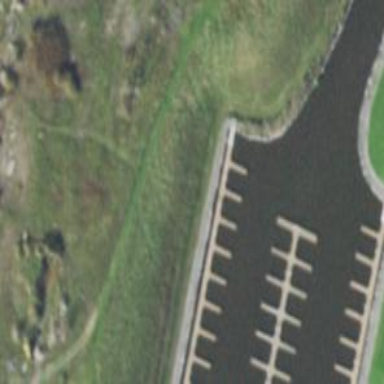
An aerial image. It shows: Man-made pier.